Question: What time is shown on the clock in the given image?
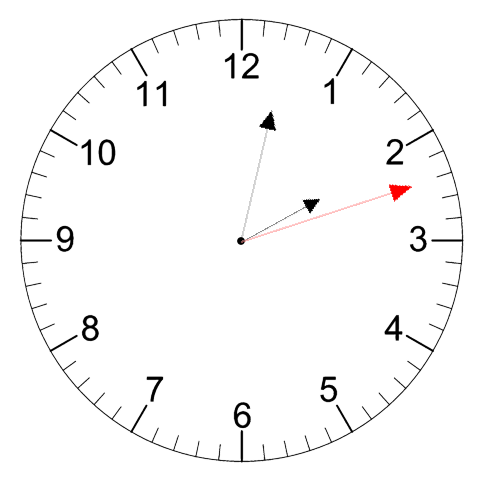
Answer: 02:02:12